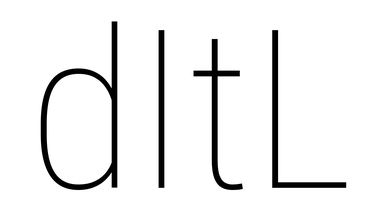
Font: Roboto_Condensed_Thin